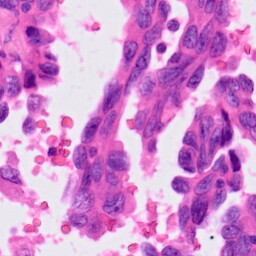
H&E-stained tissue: Lung